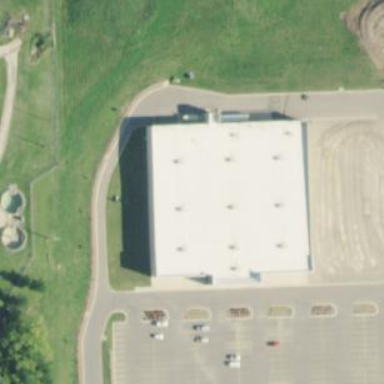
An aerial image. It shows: Building.